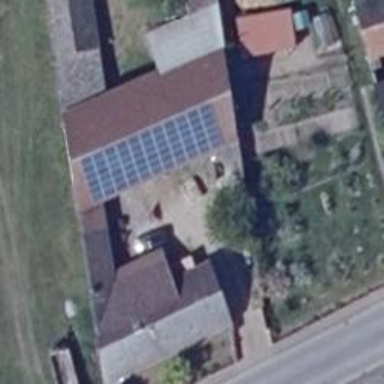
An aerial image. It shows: Small solar photovoltaic panel used as generator to produce electricity.